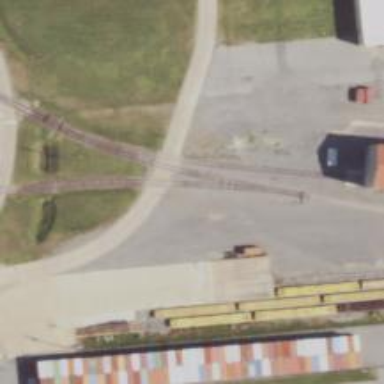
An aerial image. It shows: Railway level crossing.